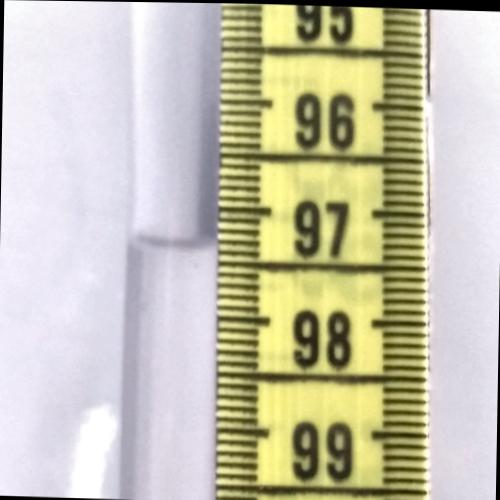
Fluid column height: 97.4 cm